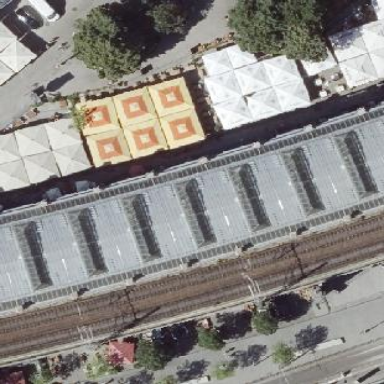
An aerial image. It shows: Train station building with multiple parts.